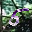
Label: 5